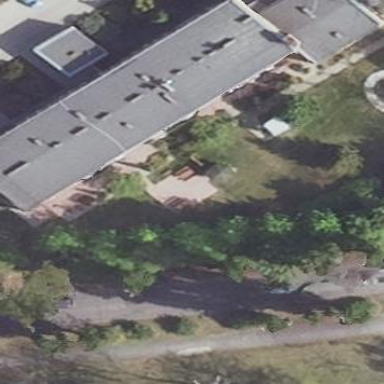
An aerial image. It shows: Service building.